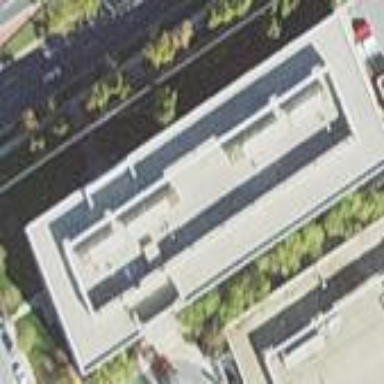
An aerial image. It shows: Hospital building.